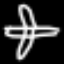
Label: airplane